В этой задаче вам выдан серый ящик (СЯ), который вам предстоит изучить. Он представляет из себя герметично закрытую с одного конца трубу. Известно, что внутреннее сечение трубы непостоянно: она состоит из двух частей с некоторыми постоянными сечениями $S_1$ и $S_2$, как показано на рисунке 1. Длина нижней части равна $H$. Вам предстоит определить все эти три величины.  Соберите установку, изображенную на рисунке 2. Расположите серый ящик вертикально, надев его на металлический стержень, закрепленный при помощи гайки в муфте штатива, через специальные отверстия в верхней части трубы. Убедитесь, что СЯ может свободно и почти без трения вращаться вокруг оси крепления.  Привяжите к нижней части трубы нитку. Второй конец нитки привяжите ко второй гайке и прикрепите на нее магнит. При помощи струбцины зажмите на поверхности стола брусок с прикрепленными весами таким образом, чтобы измерительная площадка была расположена перпендикулярно столу. Закрепите на измерительной площадке весов магнит с гайкой и привязанной ниткой. Место крепления магнита к измерительной площадке весов определите по наибольшей силе притяжения магнита (рис. 2).
Начните добавлять воду в трубу при помощи шприца через отверстие, расположенное в верхнем торце СЯ. Измерьте зависимость показаний весов $m^*$ от объема добавленной воды $V$.
По полученным экспериментальным данным рассчитайте зависимость высоты столба жидкости $h$ (отсчитывая от нижней точки трубы) от объема воды в трубе.
Постройте график этой зависимости.
Определите величины $S_1$, $S_2$ и $H$.
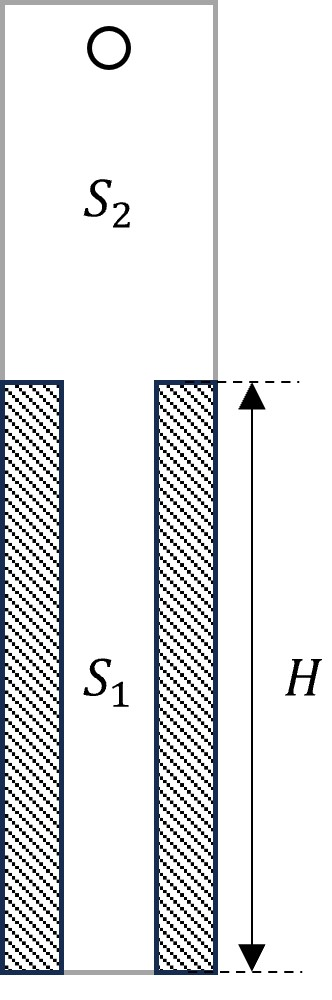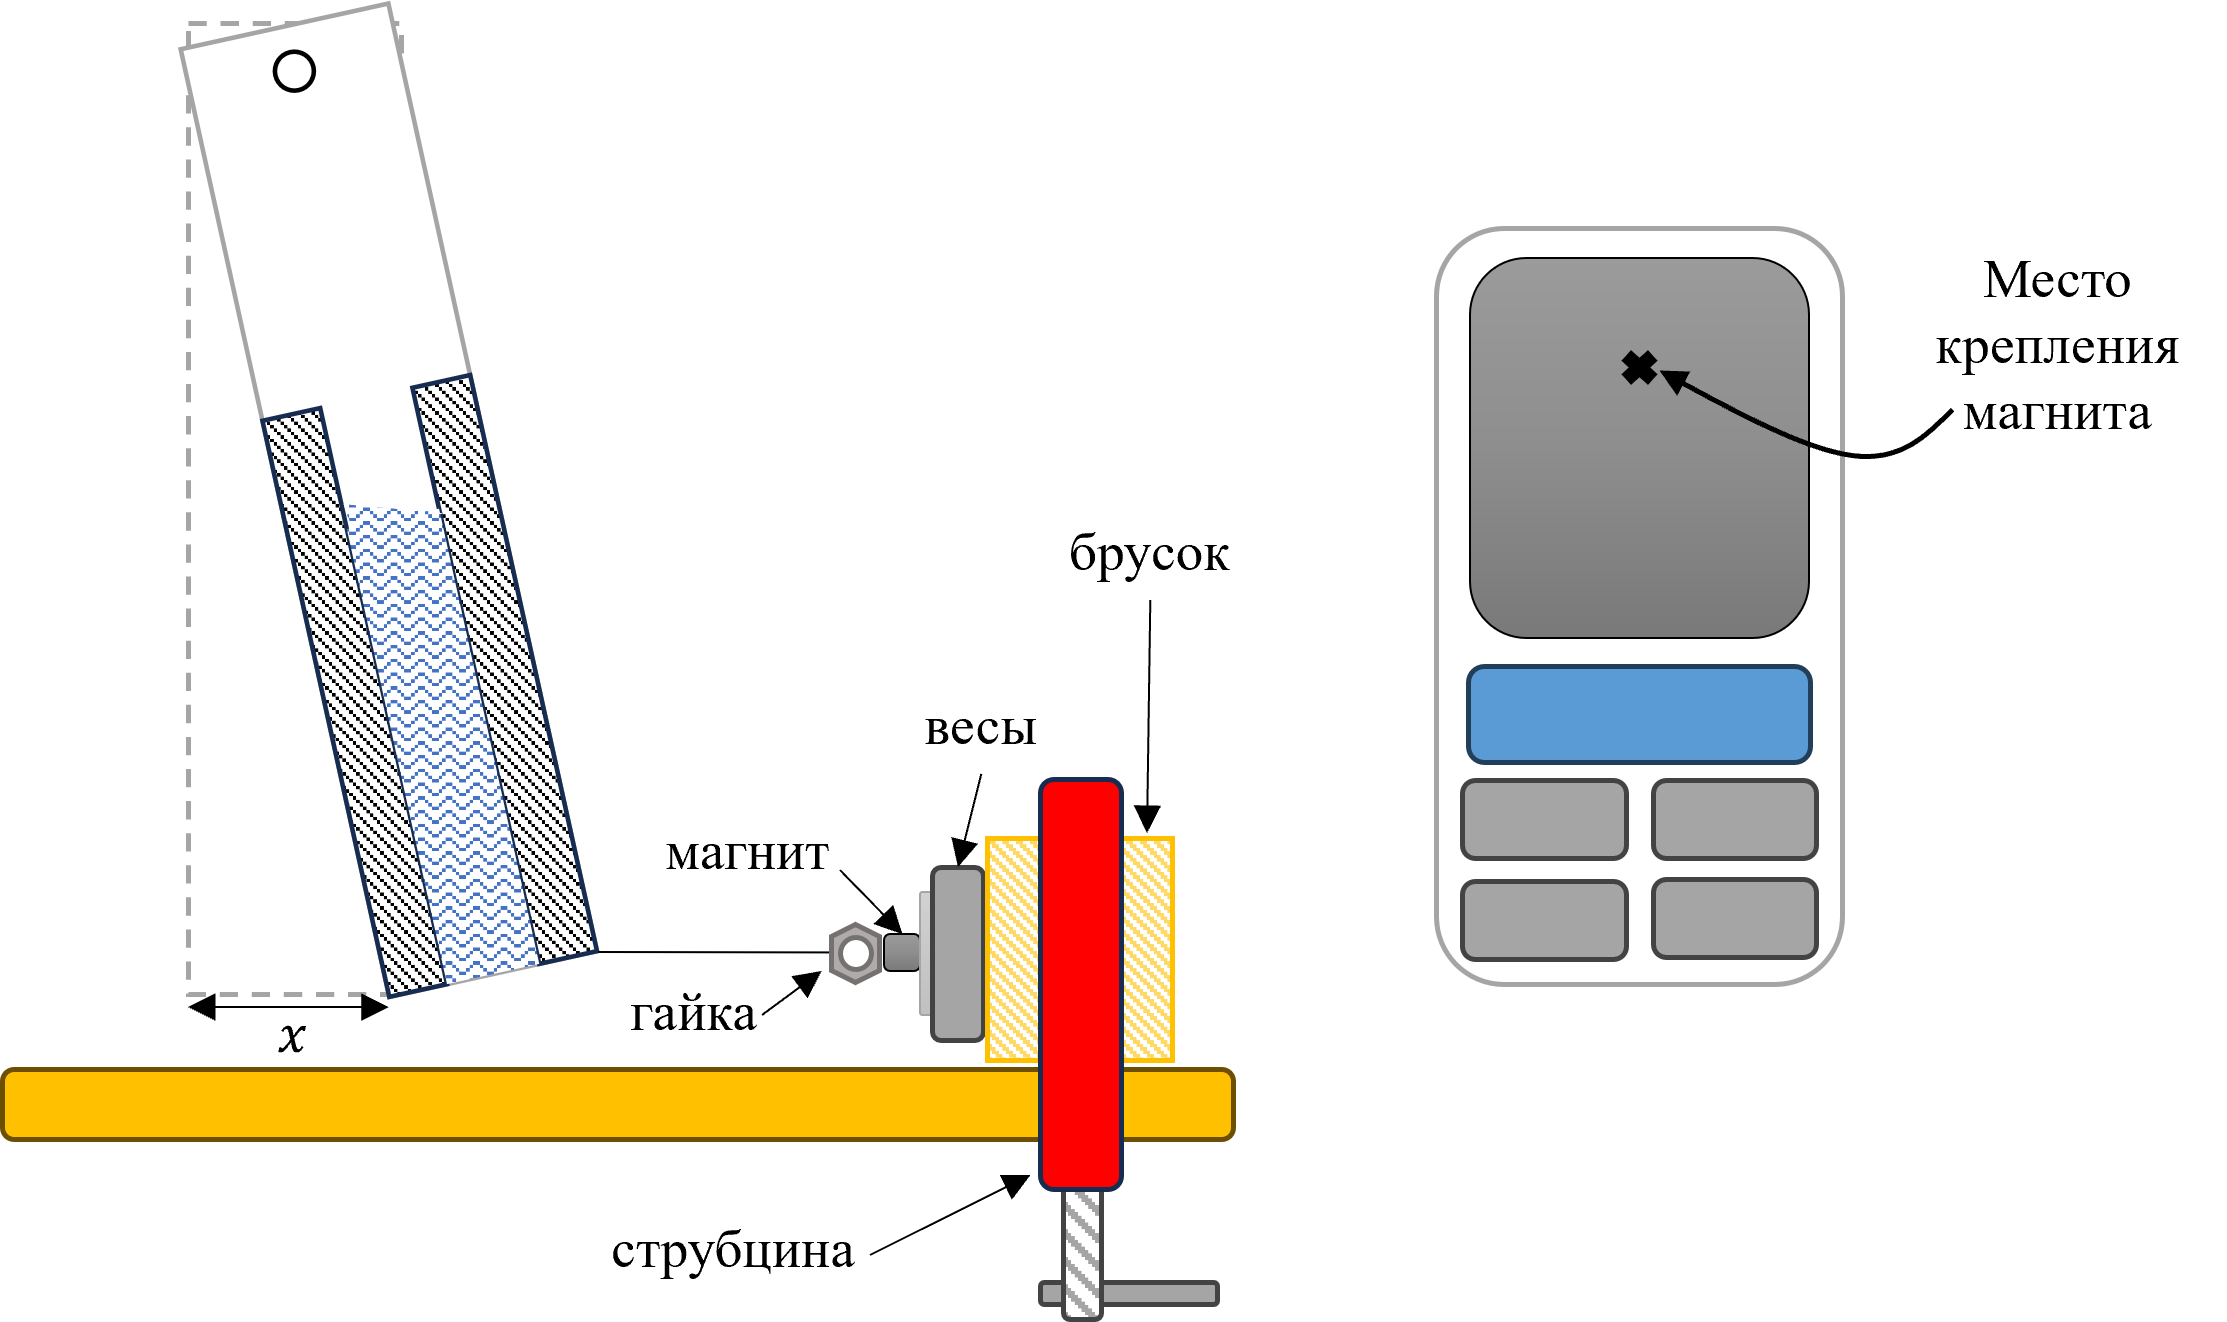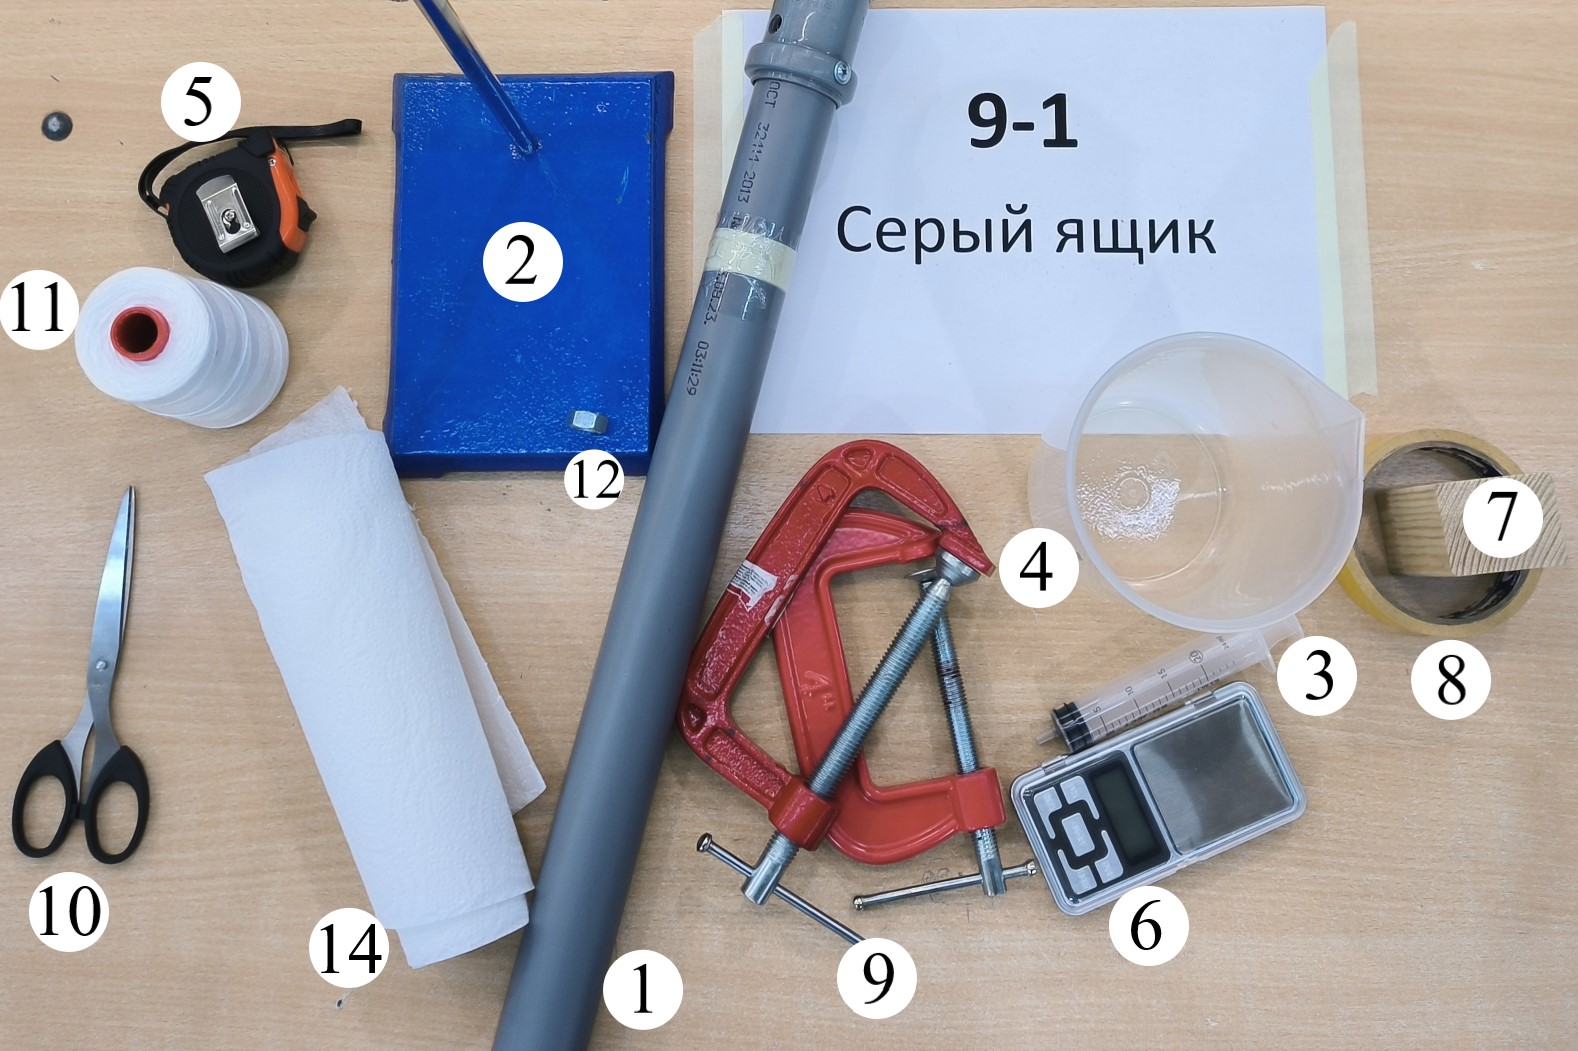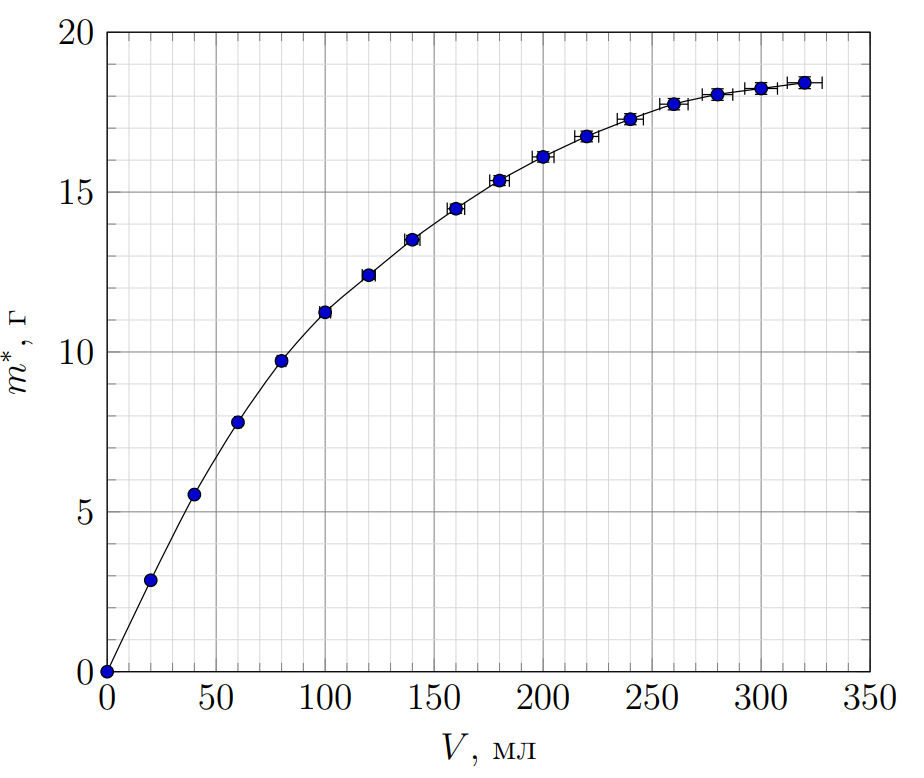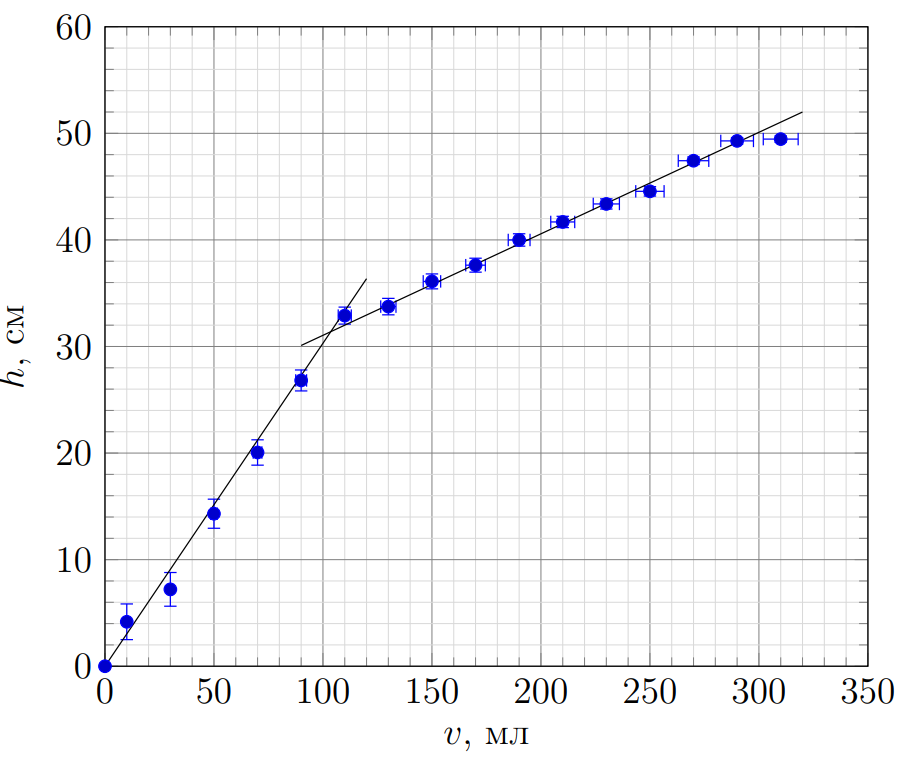
Начните добавлять воду в трубу при помощи шприца через отверстие, расположенное в верхнем торце СЯ. Измерьте зависимость показаний весов $m^*$ от объема добавленной воды $V$. В процессе измерений не меняйте положения серого ящика и не касайтесь его! Обратите внимание, что если показания весов не изменяются в течение минуты, они отключаются. После каждого повторного включения показания весов обнуляются. При необходимости вы можете сливать воду из СЯ через верхние отверстия обратно в стакан.

	Соберем описанную в условии установку и проведем измерения $m^*(V)$. Построим график измеренной зависимости. Каждая новая порция объема вносит погрешность равную половине цены деления шприца $\sigma_{\Delta V}=0.5 \ мл$. Тогда общая погрешность измерения объема есть сумма погрешностей отдельных измерений: \begin{equation} \sigma_V=i \sigma_{\Delta_V}, \tag{1} \end{equation} где $i$ — номер измерения. Погрешность показаний весов оценим как $\varepsilon_{m^*}=1\, \%$ от измеряемой величины.

Ответ:

$i$012345678$V,~ мл$020406080100120140160$m^*,~ г$0.002.865.547.809.7211.2412.4013.5114.48$\sigma_{V},~ г$00.51.01.52.02.53.03.54.0$\sigma_{m^*},~ г$0.000.030.060.080.100.110.120.140.14          $i$910111213141516$-$$V,~ мл$180200220240260280300320$-$$m^*,~ г$15.3616.1016.7417.2817.7518.0518.2418.42$-$$\sigma_{V},~ г$4.55.05.56.06.57.07.58.0$-$$\sigma_{m^*},~ г$0.150.160.170.170.180.180.180.18$-$

График зависимости показаний весов от кол-ва залитой в трубу
Решение: Соберем описанную в условии установку и проведем измерения $m^*(V)$. Построим график измеренной зависимости. Каждая новая порция объема вносит погрешность равную половине цены деления шприца $\sigma_{\Delta V}=0.5 \ мл$. Тогда общая погрешность измерения объема есть сумма погрешностей отдельных измерений: \begin{equation} \sigma_V=i \sigma_{\Delta_V}, \tag{1} \end{equation} где $i$ — номер измерения. Погрешность показаний весов оценим как $\varepsilon_{m^*}=1\, \%$ от измеряемой величины.  | $i$ | 0 | 1 | 2 | 3 | 4 | 5 | 6 | 7 | 8 | | --- | --- | --- | --- | --- | --- | --- | --- | --- | --- | | $V,~ мл$ | 0 | 20 | 40 | 60 | 80 | 100 | 120 | 140 | 160 | | $m^*,~ г$ | 0.00 | 2.86 | 5.54 | 7.80 | 9.72 | 11.24 | 12.40 | 13.51 | 14.48 | | $\sigma_{V},~ г$ | 0 | 0.5 | 1.0 | 1.5 | 2.0 | 2.5 | 3.0 | 3.5 | 4.0 | | $\sigma_{m^*},~ г$ | 0.00 | 0.03 | 0.06 | 0.08 | 0.10 | 0.11 | 0.12 | 0.14 | 0.14 | | | | | | | | | | | | | $i$ | 9 | 10 | 11 | 12 | 13 | 14 | 15 | 16 | $-$ | | $V,~ мл$ | 180 | 200 | 220 | 240 | 260 | 280 | 300 | 320 | $-$ | | $m^*,~ г$ | 15.36 | 16.10 | 16.74 | 17.28 | 17.75 | 18.05 | 18.24 | 18.42 | $-$ | | $\sigma_{V},~ г$ | 4.5 | 5.0 | 5.5 | 6.0 | 6.5 | 7.0 | 7.5 | 8.0 | $-$ | | $\sigma_{m^*},~ г$ | 0.15 | 0.16 | 0.17 | 0.17 | 0.18 | 0.18 | 0.18 | 0.18 | $-$ |
Ответ: | $i$ | 0 | 1 | 2 | 3 | 4 | 5 | 6 | 7 | 8 | | --- | --- | --- | --- | --- | --- | --- | --- | --- | --- | | $V,~ мл$ | 0 | 20 | 40 | 60 | 80 | 100 | 120 | 140 | 160 | | $m^*,~ г$ | 0.00 | 2.86 | 5.54 | 7.80 | 9.72 | 11.24 | 12.40 | 13.51 | 14.48 | | $\sigma_{V},~ г$ | 0 | 0.5 | 1.0 | 1.5 | 2.0 | 2.5 | 3.0 | 3.5 | 4.0 | | $\sigma_{m^*},~ г$ | 0.00 | 0.03 | 0.06 | 0.08 | 0.10 | 0.11 | 0.12 | 0.14 | 0.14 | | | | | | | | | | | | | $i$ | 9 | 10 | 11 | 12 | 13 | 14 | 15 | 16 | $-$ | | $V,~ мл$ | 180 | 200 | 220 | 240 | 260 | 280 | 300 | 320 | $-$ | | $m^*,~ г$ | 15.36 | 16.10 | 16.74 | 17.28 | 17.75 | 18.05 | 18.24 | 18.42 | $-$ | | $\sigma_{V},~ г$ | 4.5 | 5.0 | 5.5 | 6.0 | 6.5 | 7.0 | 7.5 | 8.0 | $-$ | | $\sigma_{m^*},~ г$ | 0.15 | 0.16 | 0.17 | 0.17 | 0.18 | 0.18 | 0.18 | 0.18 | $-$ | Ответ: $i$012345678$V,~ мл$020406080100120140160$m^*,~ г$0.002.865.547.809.7211.2412.4013.5114.48$\sigma_{V},~ г$00.51.01.52.02.53.03.54.0$\sigma_{m^*},~ г$0.000.030.060.080.100.110.120.140.14$i$910111213141516$-$$V,~ мл$180200220240260280300320$-$$m^*,~ г$15.3616.1016.7417.2817.7518.0518.2418.42$-$$\sigma_{V},~ г$4.55.05.56.06.57.07.58.0$-$$\sigma_{m^*},~ г$0.150.160.170.170.180.180.180.18$-$  График зависимости показаний весов от кол-ва залитой в трубу

По полученным экспериментальным данным рассчитайте зависимость высоты столба жидкости $h$ (отсчитывая от нижней точки трубы) от объема воды в трубе.
Решение: Для обработки экспериментальных точек измерим в первую очередь геометрические параметры установки. Точное значение смещения нижнего конца трубки составляет ${x=(8.0\pm0.1) \ см}$. Расстояние от оси вращения до нижней точки трубы составляет ${L_2=(54.0\pm0.2) \ см}$, расстояние от оси вращения до точки приложения силы натяжения нити по вертикальной оси составляет $L_1=(52.0\pm0.2) \ см$. При добавлении в трубку объема воды $\Delta V=V_i-V_{i-1}$ показания весов увеличиваются на $\Delta m^*=m_i-m_{i-1}$. Происходит это из-за компенсации момента силы тяжести воды моментом силы натяжения нити. Запишем это выражение в математическом виде.\begin{equation} \Delta V \rho g x \frac{L_2-h}{L_2}=\Delta m^*g L_1. \tag{2} \end{equation} Получим отсюда формулу для расчета высоты центра масс объема добавленной жидкости: \begin{equation} h=L_2-\frac{\Delta m^* L_1 L_2}{x\Delta V \rho}. \tag{3} \end{equation} Проведем расчет этой величины для каждой пары точек. Полученные высоты будут соответствовать объему жидкости, вычисленному как среднее из объемов точек: \begin{equation} v=\frac{V_i+V_{i-1}}{2}. \tag{4} \end{equation} Также добавим в таблицу точки $(v,h)=(0 ~\text{мл},0.0~\text{см})$ и $(v,h)=V_{\max},h_{\max})$ ($h_{\max}=(53.5\pm0.3) \ см$ и немного меньше $L_2$ из-за размеров отверстия, к котором происходит вращение). Построим график зависимости высоты уровня воды в трубе от объема воды в ней. Погрешность объема оценим аналогично первому графику. При подсчете погрешности высоты $h$ воспользуемся следующей формулой: \begin{equation} \sigma_h=\sigma_{L_2}+\left(\varepsilon_{m*}+\frac{\sigma_{V}}{\Delta V}+\frac{\sigma_{x}}{x}+ \frac{\sigma_{L_1}}{L_1}+\frac{\sigma_{L_2}}{L_2}\right)\frac{\Delta m^* L_1 L_2}{x\Delta V \rho}. \tag{5}\end{equation} | $v,~ мл$ | 0 | 10 | 30 | 50 | 70 | 90 | 110 | 130 | 150 | | --- | --- | --- | --- | --- | --- | --- | --- | --- | --- | | $h, ~см$ | 0.0 | 4.2 | 7.2 | 14.3 | 20.1 | 26.8 | 32.9 | 33.7 | 36.1 | | $\sigma_v,~ мл$ | 0 | 0.5 | 1.0 | 1.5 | 2.0 | 2.5 | 3.0 | 3.5 | 4.0 | | $\sigma_h,~ см$ | 0.2 | 1.7 | 1.6 | 1.4 | 1.2 | 1.0 | 0.8 | 0.8 | 0.7 | | | | | | | | | | | | | $v,~ мл$ | 170 | 190 | 210 | 230 | 250 | 270 | 290 | 310 | $-$ | | $h, ~см$ | 37.6 | 40.0 | 41.7 | 43.4 | 44.6 | 47.4 | 49.3 | 49.5 | $-$ | | $\sigma_v,~ мл$ | 4.5 | 5.0 | 5.5 | 6.0 | 6.5 | 7.0 | 7.5 | 8.0 | $-$ | | $\sigma_h,~ см$ | 0.7 | 0.6 | 0.5 | 0.5 | 0.4 | 0.4 | 0.3 | 0.3 | $-$ |
Ответ: | $v,~ мл$ | 0 | 10 | 30 | 50 | 70 | 90 | 110 | 130 | 150 | | --- | --- | --- | --- | --- | --- | --- | --- | --- | --- | | $h, ~см$ | 0.0 | 4.2 | 7.2 | 14.3 | 20.1 | 26.8 | 32.9 | 33.7 | 36.1 | | $\sigma_v,~ мл$ | 0 | 0.5 | 1.0 | 1.5 | 2.0 | 2.5 | 3.0 | 3.5 | 4.0 | | $\sigma_h,~ см$ | 0.2 | 1.7 | 1.6 | 1.4 | 1.2 | 1.0 | 0.8 | 0.8 | 0.7 | | | | | | | | | | | | | $v,~ мл$ | 170 | 190 | 210 | 230 | 250 | 270 | 290 | 310 | $-$ | | $h, ~см$ | 37.6 | 40.0 | 41.7 | 43.4 | 44.6 | 47.4 | 49.3 | 49.5 | $-$ | | $\sigma_v,~ мл$ | 4.5 | 5.0 | 5.5 | 6.0 | 6.5 | 7.0 | 7.5 | 8.0 | $-$ | | $\sigma_h,~ см$ | 0.7 | 0.6 | 0.5 | 0.5 | 0.4 | 0.4 | 0.3 | 0.3 | $-$ | Ответ: $v,~ мл$01030507090110130150$h, ~см$0.04.27.214.320.126.832.933.736.1$\sigma_v,~ мл$00.51.01.52.02.53.03.54.0$\sigma_h,~ см$0.21.71.61.41.21.00.80.80.7$v,~ мл$170190210230250270290310$-$$h, ~см$37.640.041.743.444.647.449.349.5$-$$\sigma_v,~ мл$4.55.05.56.06.57.07.58.0$-$$\sigma_h,~ см$0.70.60.50.50.40.40.30.3$-$

Постройте график этой зависимости.

Определите величины $S_1$, $S_2$ и $H$.
Решение: Высоту уровня перехода одной секции в другую найдем из координаты точки пересечения линейных участков по вертикальной оси:
Ответ: На графике явно видны два линейных участка, отвечающие двум секциям постоянного сечения. Площади сечения найдем как обратные угловые коэффициенты аппроксимирующих линий, соответствующих этим участкам:
Ответ: $$S_1=(3.3\pm0.3) \ см^2,\qquad S_2=(10.5\pm1.0) \ см^2$$  Высоту уровня перехода одной секции в другую найдем из координаты точки пересечения линейных участков по вертикальной оси:
Ответ: $$H = (32\pm2) \ см$$
Темы:
E, Механика, Статика, IEPhO, Черный ящик, Момент сил